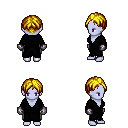
a pixel art fantasy rpg character, female body template, dark elf, purple skin, gray robe, teal pants, blonde parted hairstyle, metal gloves, four views (front, back, left, right), 2x2 character sprite sheet, small pixel art, hard edges, no anti-aliasing